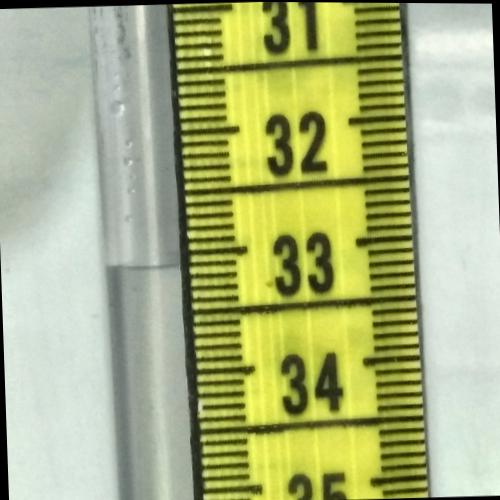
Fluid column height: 33.1 cm